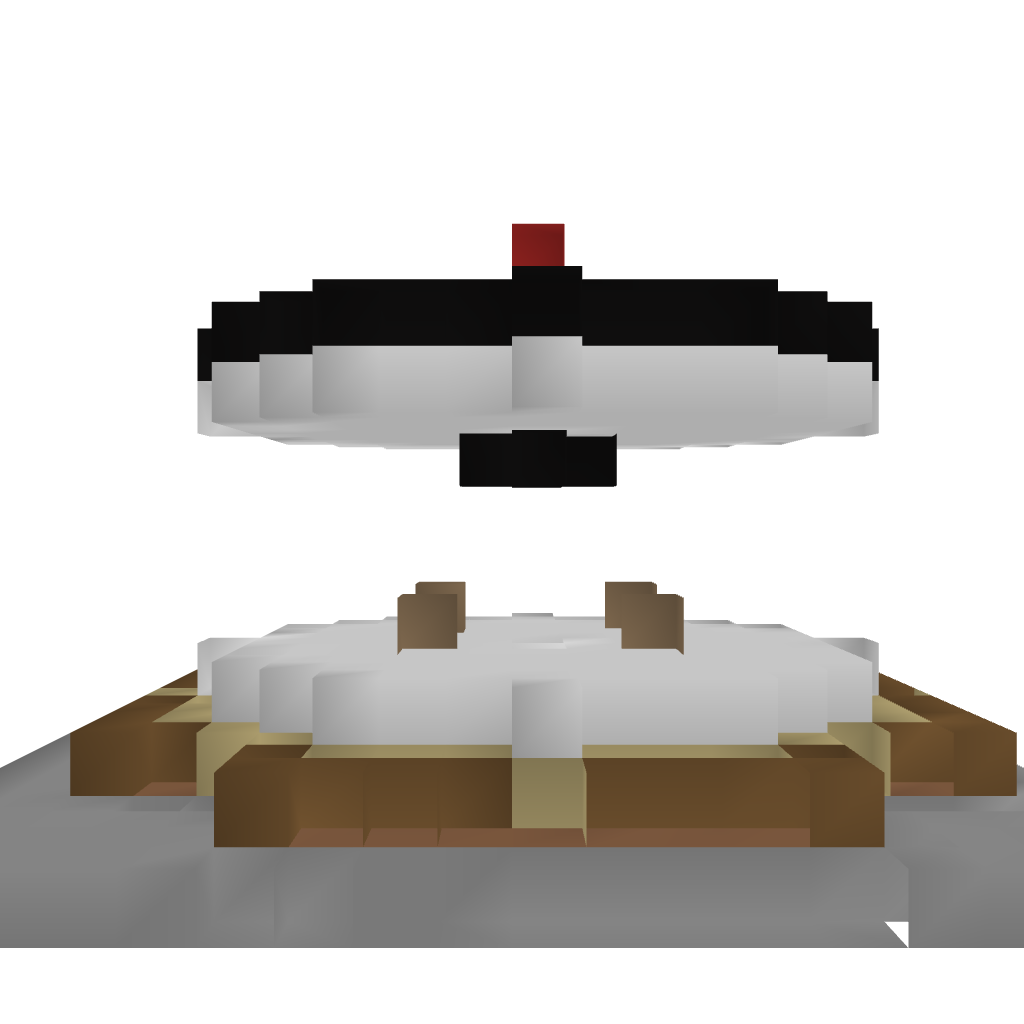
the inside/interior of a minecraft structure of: Merry Go Round